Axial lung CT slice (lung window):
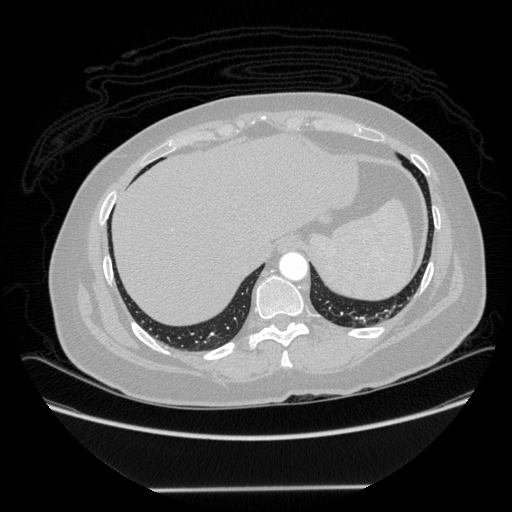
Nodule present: no